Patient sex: F
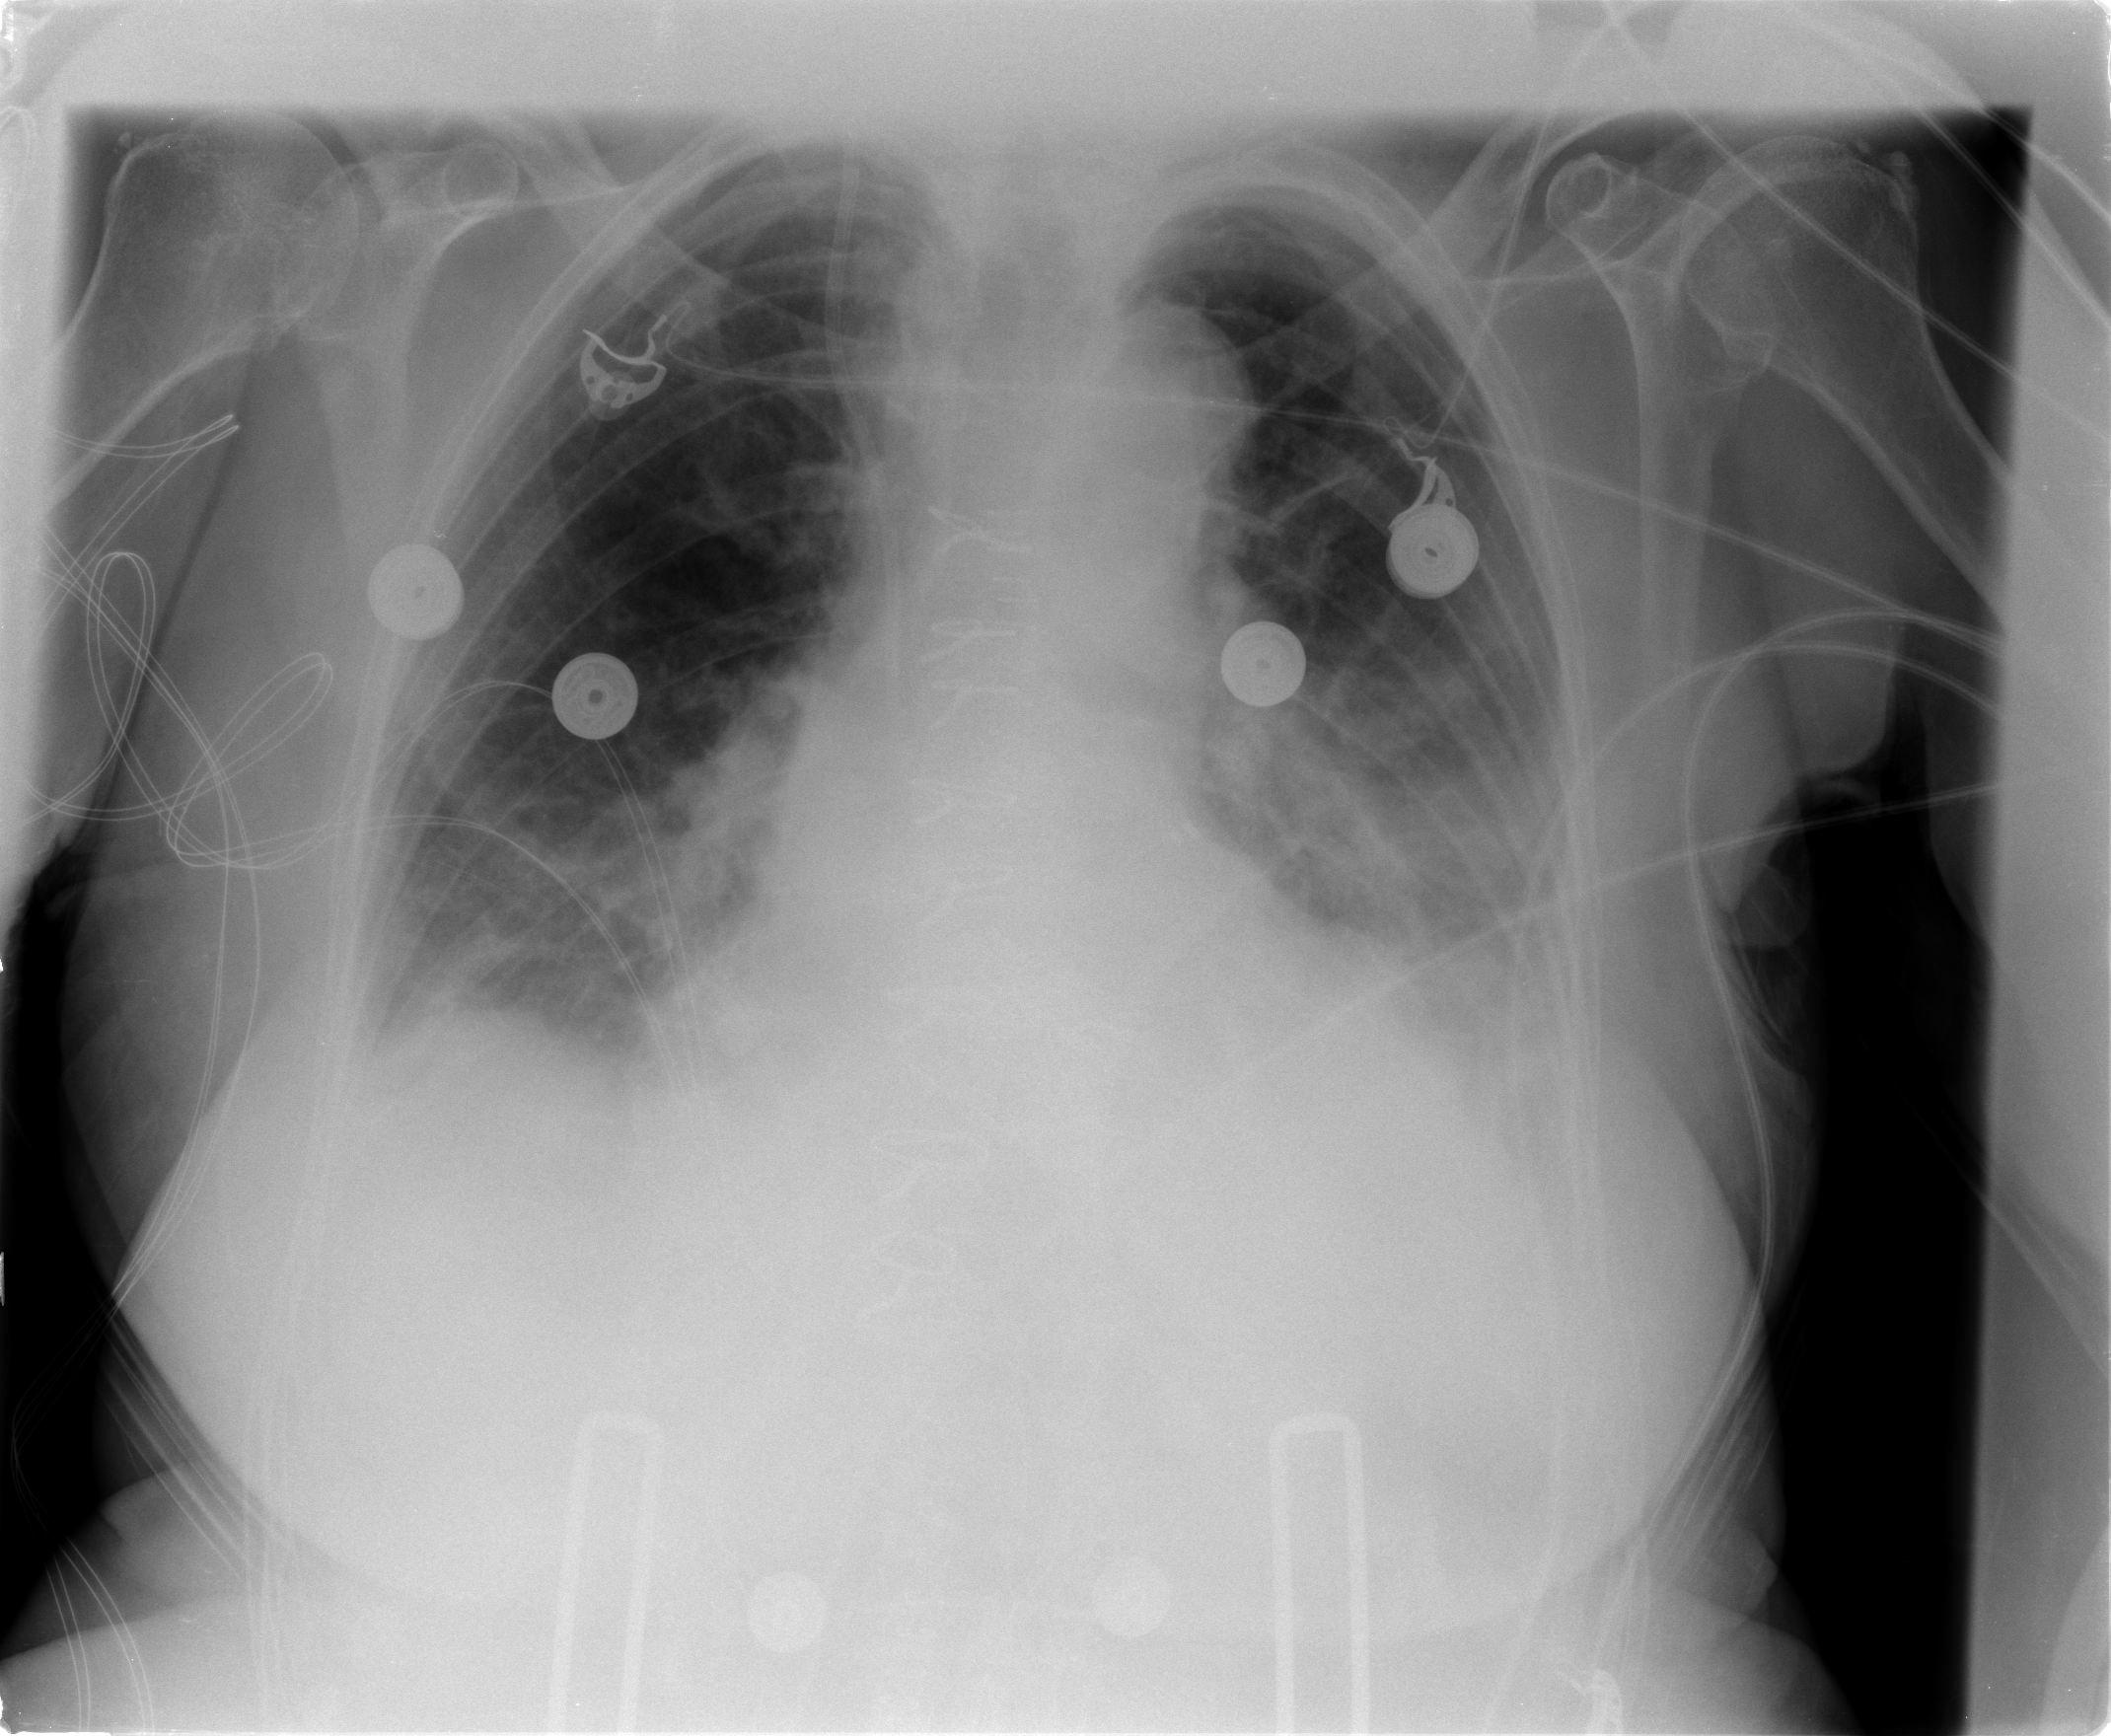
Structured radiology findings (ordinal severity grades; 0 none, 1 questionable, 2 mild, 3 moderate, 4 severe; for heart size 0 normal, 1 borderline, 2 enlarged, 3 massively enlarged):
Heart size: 2
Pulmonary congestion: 0
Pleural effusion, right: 1
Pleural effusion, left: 2
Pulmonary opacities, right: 0
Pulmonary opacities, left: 0
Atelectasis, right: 2
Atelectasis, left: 2